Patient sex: M
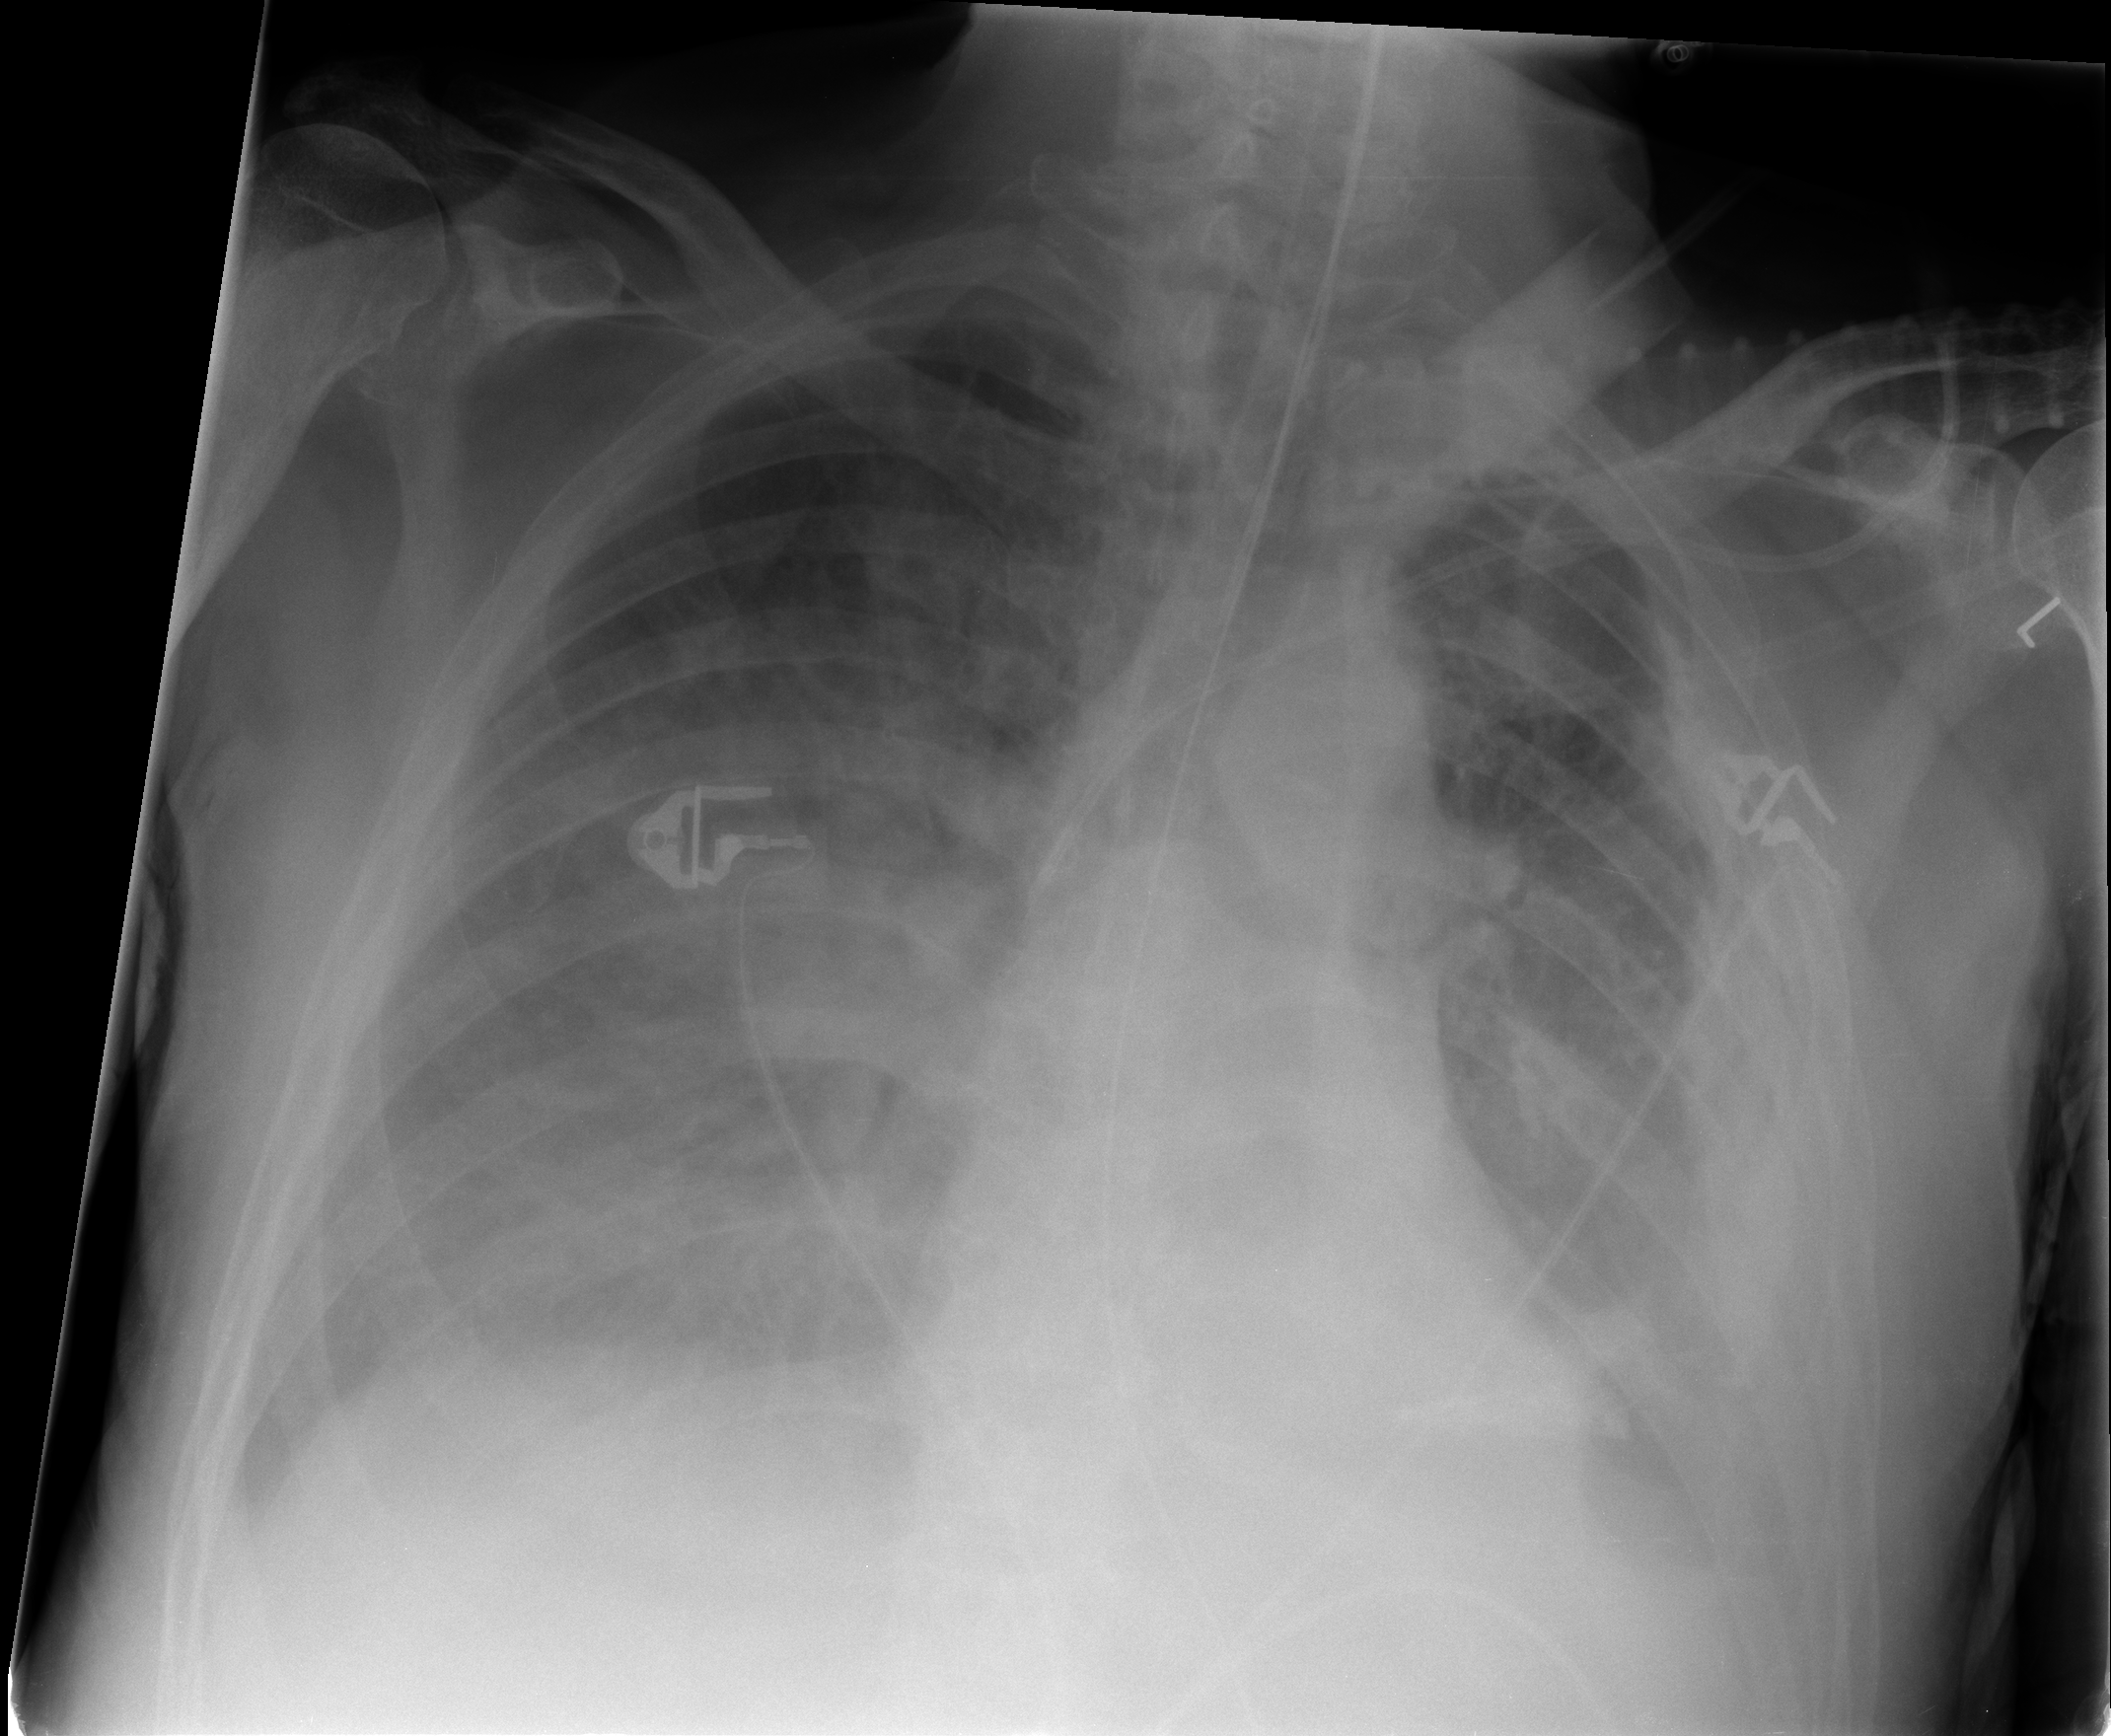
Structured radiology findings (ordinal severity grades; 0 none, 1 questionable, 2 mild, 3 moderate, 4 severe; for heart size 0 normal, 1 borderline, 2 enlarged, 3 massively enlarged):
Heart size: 0
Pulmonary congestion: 2
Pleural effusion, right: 2
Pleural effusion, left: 2
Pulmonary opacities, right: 3
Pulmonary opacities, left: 3
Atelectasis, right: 3
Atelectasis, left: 3